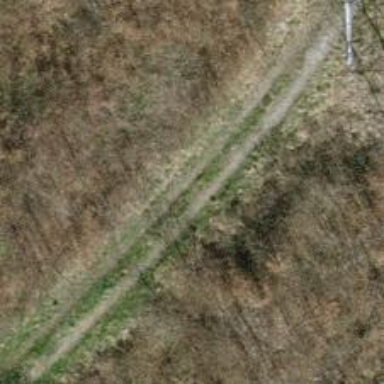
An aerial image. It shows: Compacted track road with grade3 tracktype.